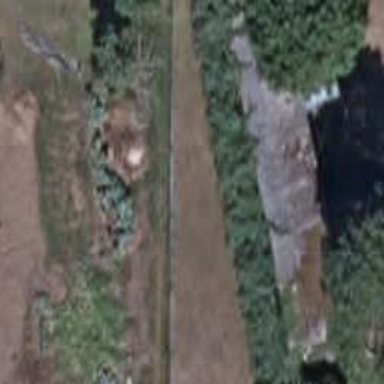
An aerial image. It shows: Shed building.